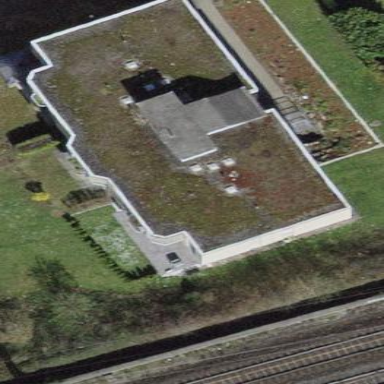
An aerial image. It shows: Flat-roofed building.